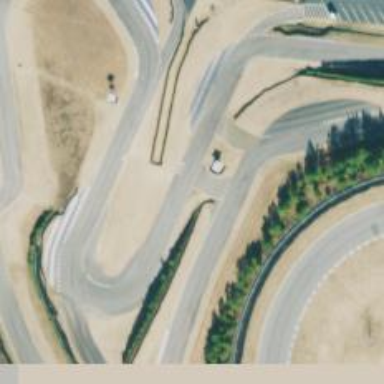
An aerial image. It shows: Raceway for motor sports.